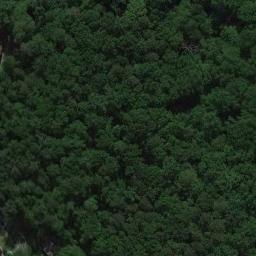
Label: forest